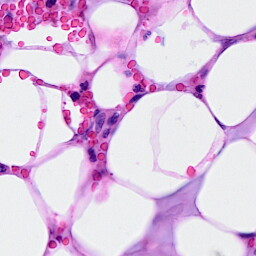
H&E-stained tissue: Breast